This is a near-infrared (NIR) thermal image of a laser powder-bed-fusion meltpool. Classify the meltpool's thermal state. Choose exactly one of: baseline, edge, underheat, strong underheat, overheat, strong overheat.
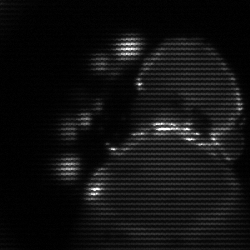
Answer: edge